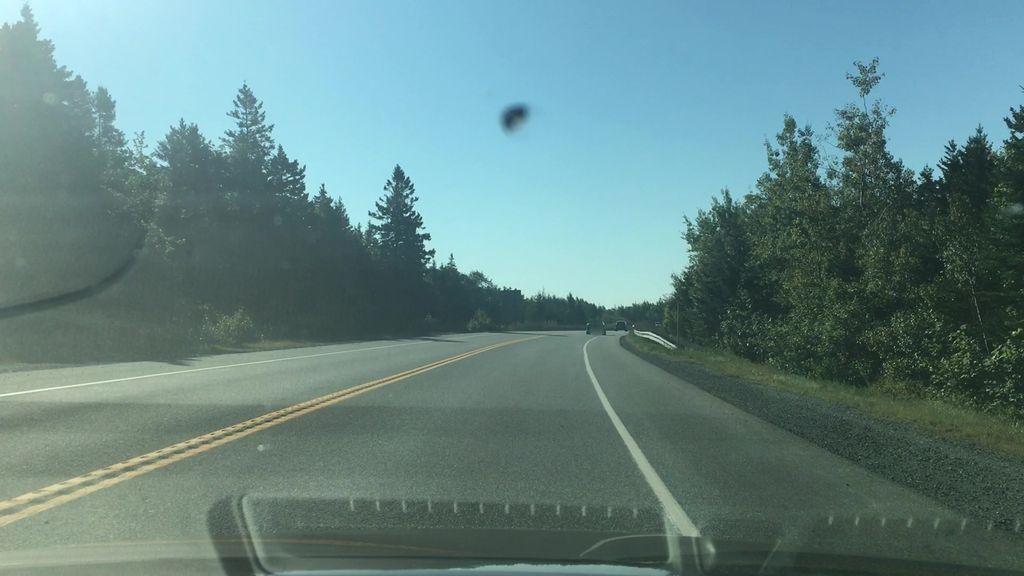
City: halifax